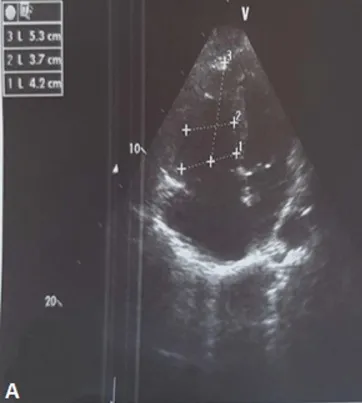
Transthoracic ultrasound showing:. Right ventricular dilation.
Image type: radiology (ultrasound)